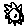
Label: sun